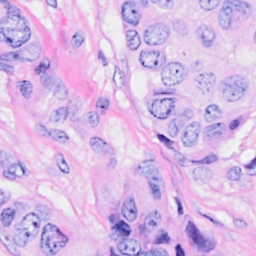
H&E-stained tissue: Breast